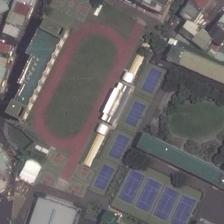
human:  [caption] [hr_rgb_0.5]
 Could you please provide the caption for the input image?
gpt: a red large playground and eight blue courts beside .

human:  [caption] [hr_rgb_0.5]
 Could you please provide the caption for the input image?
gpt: many buildings are around a playground and four tennis courts .

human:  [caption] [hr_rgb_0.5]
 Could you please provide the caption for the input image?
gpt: a playground with many kinds of sports fields next to it is surrounded by many buildings .

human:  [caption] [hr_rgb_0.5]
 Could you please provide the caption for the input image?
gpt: this is a huge exercise yard while the football field and the tennis courts are separated by a tall building .

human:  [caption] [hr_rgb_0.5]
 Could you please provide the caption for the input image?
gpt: a playground with three basketball fields is next to four tennis courts .